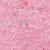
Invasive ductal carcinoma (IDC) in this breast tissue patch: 1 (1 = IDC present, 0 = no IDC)